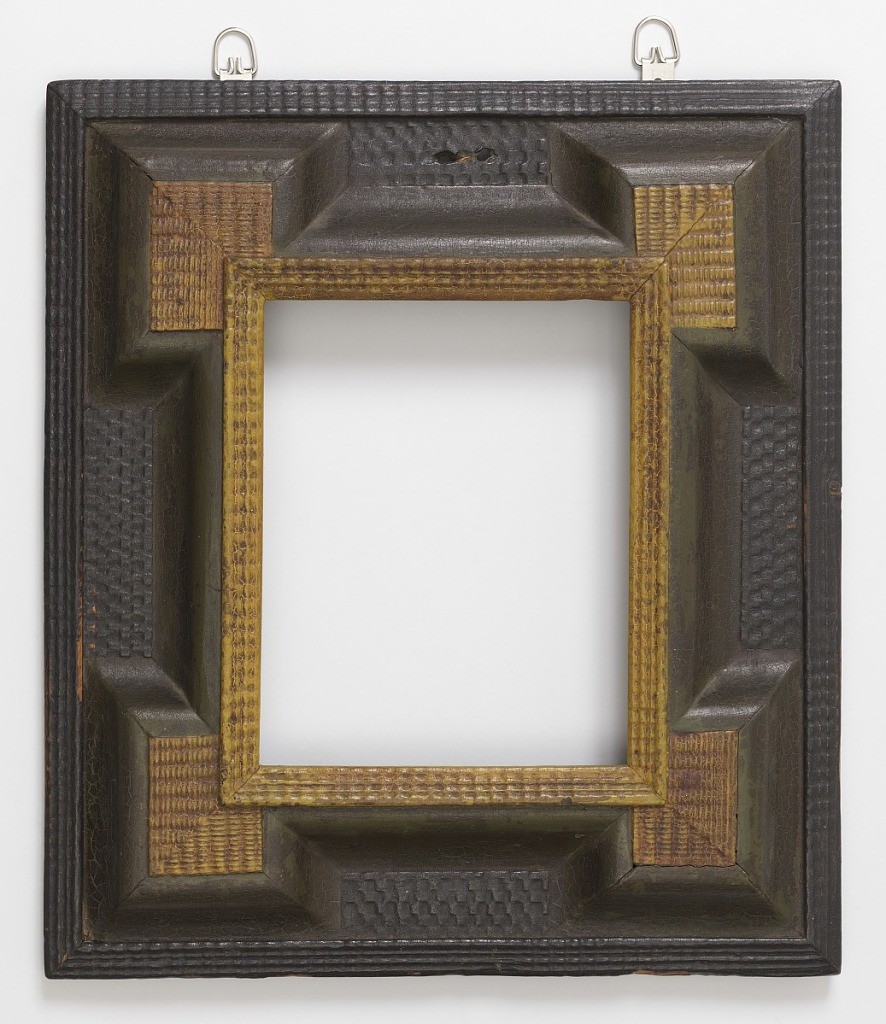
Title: Frame
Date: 18th century
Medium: Carved, molded and painted wood (probably fir)
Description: Rectangular form with molded and ridged golden inner frame border and four golden rectangular bosses in the corners of the border.